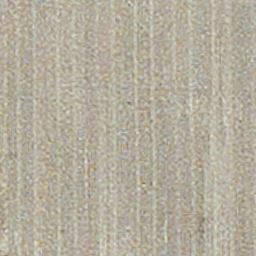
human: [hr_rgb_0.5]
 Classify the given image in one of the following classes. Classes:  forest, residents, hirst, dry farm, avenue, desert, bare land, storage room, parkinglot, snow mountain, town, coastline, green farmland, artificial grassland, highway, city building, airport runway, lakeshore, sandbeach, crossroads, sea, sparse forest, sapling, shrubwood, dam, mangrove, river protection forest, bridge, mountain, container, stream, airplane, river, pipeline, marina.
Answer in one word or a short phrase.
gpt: dry farm